Question: I need help...
So essentially I've been watching WP 8.1 development tutorials and there was a tutorial with the standard HUB template.
So I tried to configure this template for my own use. I have a JSON file with all the data I need (apartments) which I want list now on my page. I "recreated" the SampleDataSource which is in my app just DataSource. I think everything is OK with the data and now comes the problem with translating this data and binding it to XAML. I don't really know why it isn't working as I have just tried to change the paramters which work in the template (provided by the SDK). Could you guys help me or give me some directions where can I find example for doing this.
If someone would be willing to help or skype/TW with me just to show me the structure and what I have to do, I would be grateful as I would then know how this basically translates and works so I could work on other sections of the project! Have bitcoins as a reward! :)
Thx in advance.
EDIT: Add Github repo: <URL>
:
'''
using System;
using System.Collections.Generic;
using System.Collections.ObjectModel;
using System.Linq;
using System.Text;
using System.Threading.Tasks;
using Windows.Data.Json;
using Windows.Storage;
using Windows.UI.Xaml.Media;
using Windows.UI.Xaml.Media.Imaging;
'''
namespace ZimmerFrei.Data
{
'''
public class ApartmentData
{
public ApartmentData(String id, String name, String description, String capacity, String stars, String address, String email, String phone, String phone2, String rating, String lat, String lng, String price, String cover_photo, String owner_id, String type_id, String city_id)
{
this.Id = id;
this.Name = name;
this.Description = description;
this.Capacity = capacity;
this.Stars = stars;
this.Address = address;
this.Email = email;
this.Phone = phone;
this.Phone2 = phone2;
this.Rating = rating;
this.Lat = lat;
this.Lng = lng;
this.Price = price;
this.Cover_photo = cover_photo;
this.Owner_id = owner_id;
this.Type_id = type_id;
this.City_id = city_id;
}
public string Id { get; private set; }
public string Name { get; private set; }
public string Description { get; private set; }
public string Capacity { get; private set; }
public string Stars { get; private set; }
public string Address { get; private set; }
public string Email { get; private set; }
public string Phone { get; private set; }
public string Phone2 { get; private set; }
public string Rating { get; private set; }
public string Lat { get; private set; }
public string Lng { get; private set; }
public string Price { get; private set; }
public string Cover_photo { get; private set; }
public string Owner_id { get; private set; }
public string Type_id { get; private set; }
public string City_id { get; private set; }
public override string ToString()
{
return this.Name;
}
}
public sealed class DataSource
{
private static DataSource _dataSource = new DataSource();
private ObservableCollection<ApartmentData> _apartments = new ObservableCollection<ApartmentData>();
public ObservableCollection<ApartmentData> Apartments
{
get { return this._apartments; }
}
public static async Task<IEnumerable<ApartmentData>> GetApartmentsAsync()
{
await _dataSource.GetDataAsync();
return _dataSource.Apartments;
}
public static async Task<ApartmentData> GetApartmentAsync(string id)
{
await _dataSource.GetDataAsync();
var matches = _dataSource.Apartments.Where((apartment) => apartment.Id.Equals(id));
if (matches.Count() == 1) return matches.First();
return null;
}
private async Task GetDataAsync()
{
if (this._apartments.Count != 0)
return;
Uri dataUri = new Uri("ms-appx:///DataModel/Apartments.json");
StorageFile file = await StorageFile.GetFileFromApplicationUriAsync(dataUri);
string jsonText = await FileIO.ReadTextAsync(file);
JsonObject jsonObject = JsonObject.Parse(jsonText);
JsonArray jsonArray = jsonObject["apartments"].GetArray();
foreach (JsonValue apartmentValue in jsonArray)
{
JsonObject apartmentObject = apartmentValue.GetObject();
ApartmentData apartment = new ApartmentData(apartmentObject["Id"].GetString(),
apartmentObject["Name"].GetString(),
apartmentObject["Description"].GetString(),
apartmentObject["Capacity"].GetString(),
apartmentObject["Stars"].GetString(),
apartmentObject["Address"].GetString(),
apartmentObject["Email"].GetString(),
apartmentObject["Phone"].GetString(),
apartmentObject["Phone2"].GetString(),
apartmentObject["Rating"].GetString(),
apartmentObject["Lat"].GetString(),
apartmentObject["Lng"].GetString(),
apartmentObject["Price"].GetString(),
apartmentObject["Cover_photo"].GetString(),
apartmentObject["Owner_id"].GetString(),
apartmentObject["Type_id"].GetString(),
apartmentObject["City_id"].GetString());
this.Apartments.Add(apartment);
}
}
}
'''
}
Here is the (where I want to write out my data)
'''
<Page
x:Class="ZimmerFrei_v0._1.ListPage"
xmlns="http://schemas.microsoft.com/winfx/2006/xaml/presentation"
xmlns:x="http://schemas.microsoft.com/winfx/2006/xaml"
xmlns:local="using:ZimmerFrei_v0._1"
xmlns:d="http://schemas.microsoft.com/expression/blend/2008"
xmlns:mc="http://schemas.openxmlformats.org/markup-compatibility/2006"
xmlns:data="using:ZimmerFrei.Data"
DataContext="{Binding DefaultViewModel, RelativeSource={RelativeSource Self}}"
d:DataContext="{Binding Source={d:DesignData Source=/DataModel/Apartments.json, Type=data:DataSource}}"
mc:Ignorable="d" FontFamily="Global User Interface">
<Page.Resources>
<DataTemplate x:Key="StandardTripleLineItemTemplate">
<Grid>
<Grid.ColumnDefinitions>
<ColumnDefinition Width="Auto"/>
<ColumnDefinition Width="*"/>
</Grid.ColumnDefinitions>
<Border Background="{ThemeResource ListViewItemPlaceholderBackgroundThemeBrush}" Margin="0,9.5,0,0" Grid.Column="0" HorizontalAlignment="Left">
<Image Source="{Binding Cover_photo}" Stretch="UniformToFill" AutomationProperties.Name="{Binding Title}" Height="79" Width="79"/>
</Border>
<StackPanel Grid.Column="1" Margin="14.5,0,0,0">
<TextBlock Text="{Binding Name}" Style="{ThemeResource ListViewItemTextBlockStyle}" FontFamily="Global User Interface"/>
<TextBlock Text="{Binding Description}" Style="{ThemeResource ListViewItemContentTextBlockStyle}" Foreground="{ThemeResource PhoneMidBrush}" FontFamily="Global User Interface" />
<TextBlock Text="{Binding Stars}" Style="{ThemeResource ListViewItemSubheaderTextBlockStyle}" />
</StackPanel>
</Grid>
</DataTemplate>
</Page.Resources>
<Grid x:Name="LayoutRoot">
<Hub x:Name="Hub" x:Uid="Hub" Header="ZimmerFrei">
<HubSection x:Uid="HubSection" Header="APARTMENTS"
DataContext="{Binding Apartments}" >
<DataTemplate>
<ListView
AutomationProperties.AutomationId="ItemListViewSection3"
AutomationProperties.Name="Items In Group"
SelectionMode="None"
IsItemClickEnabled="True"
ItemsSource="{Binding apartment}"
ItemTemplate="{StaticResource StandardTripleLineItemTemplate}"
ItemClick="ItemView_ItemClick"
ContinuumNavigationTransitionInfo.ExitElementContainer="True">
</ListView>
</DataTemplate>
</HubSection>
</Hub>
</Grid>
'''

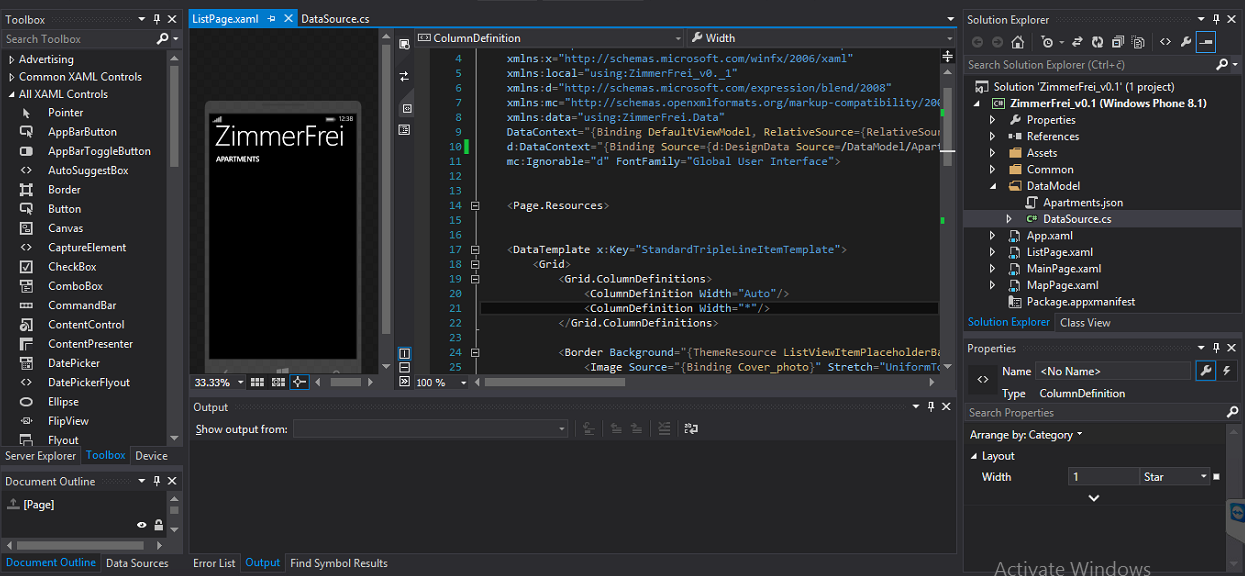
Answer: There are a few issues here:
- 'ApartmentData''Cover_photo''CoverPhoto'- On the same topic, your 'ApartmentData' properties are named like 'Cover_photo' but they are named like 'cover_photo' in the JSON (which is a typical JSON style). You're accessing the JSON keys like this:'''
apartmentObject["Cover_photo"].GetString() // KeyNotFoundException
'''
but it should be:'''
apartmentObject["cover_photo"].GetString()
'''
This will work during runtime, the designer won't execute this code. The designer reads the JSON file and attempts to match keys in the JSON file to properties on the type you have specified, but it won't be able to because the keys and properties don't match. So either you:
1. Modify the JSON so that the keys match the properties like CoverPhoto.
2. Annotate your type with the DataContractAttribute. This allows you to specify the mapping between JSON and .NET type with DataMemberAttribute, but mostly because you get JSON serialization/deserialization!
I sent you a pull request with these changes. Also, your design data is huge (~1000 items!). It should only contain ~5 items since you won't be able to see all items in the designer anyway.